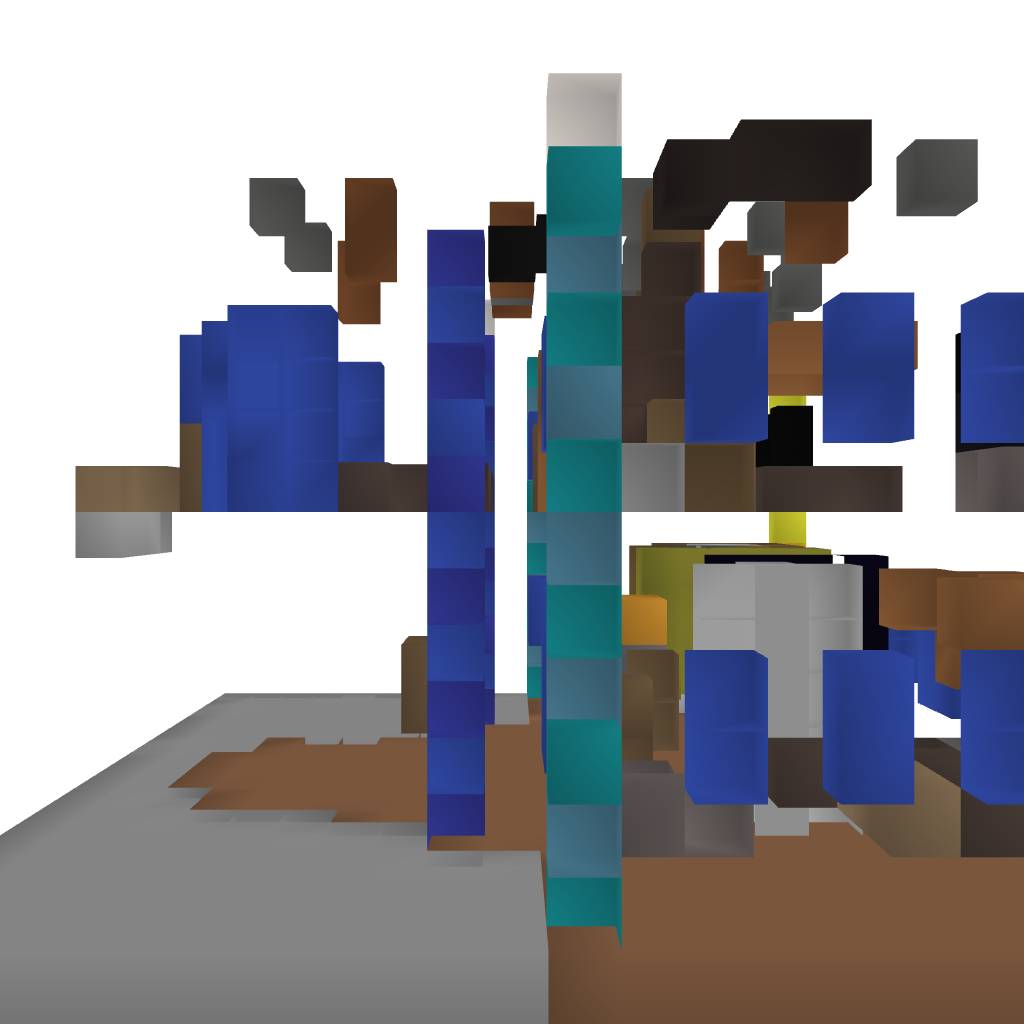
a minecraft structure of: Luxury house 1 by zerte